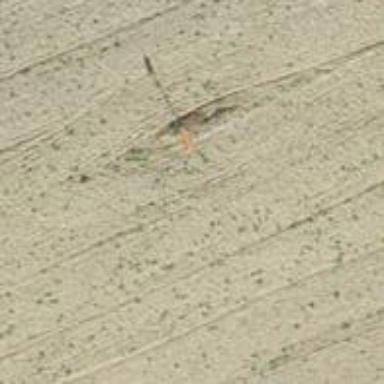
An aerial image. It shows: Pole with roof-covered pipeline marker.